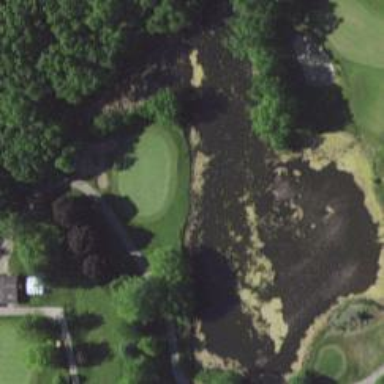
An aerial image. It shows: View of golf hole.